Field crop: maize
Growth stage: 1
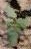
Species: datura